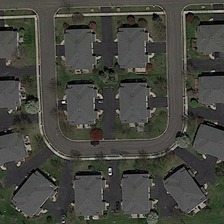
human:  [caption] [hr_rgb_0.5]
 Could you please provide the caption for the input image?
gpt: many orderly buildings and some green trees are in one side of a road in a medium residential area .

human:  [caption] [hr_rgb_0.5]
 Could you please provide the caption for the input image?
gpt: many residential houses are on the lawn, like straight line,like ring .

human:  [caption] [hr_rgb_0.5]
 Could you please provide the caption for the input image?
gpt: many orderly buildings and some green trees are in one side of a road in a medium residential area .

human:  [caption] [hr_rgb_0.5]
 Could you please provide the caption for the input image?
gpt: a long road passes through the residential area .

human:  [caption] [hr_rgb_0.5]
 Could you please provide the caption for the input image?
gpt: many residential houses are on the lawn, like straight line,like ring .